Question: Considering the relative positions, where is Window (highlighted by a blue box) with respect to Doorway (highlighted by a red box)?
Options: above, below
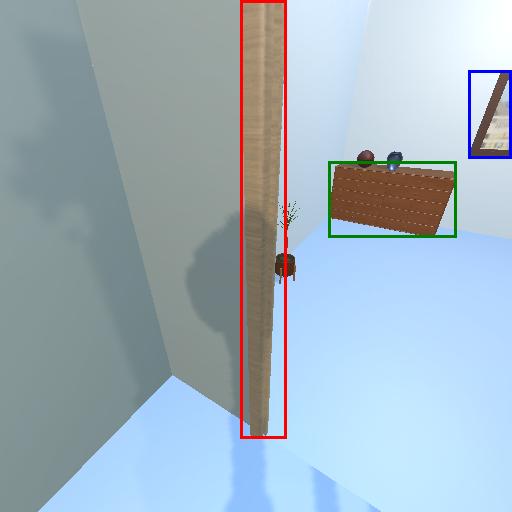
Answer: above